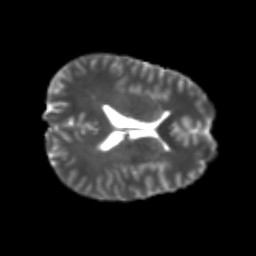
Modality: T2w
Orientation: axial
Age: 21
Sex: male
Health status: healthy
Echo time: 0.074 s